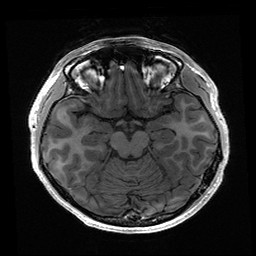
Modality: T1w
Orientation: sagittal